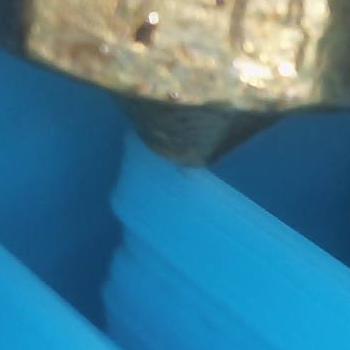
Flow rate: 59%